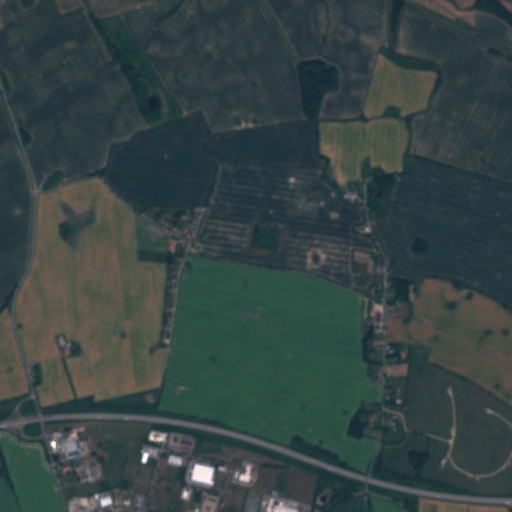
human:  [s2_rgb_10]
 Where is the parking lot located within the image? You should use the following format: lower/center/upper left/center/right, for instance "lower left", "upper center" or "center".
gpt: The parking lot is located in the lower center of the image.
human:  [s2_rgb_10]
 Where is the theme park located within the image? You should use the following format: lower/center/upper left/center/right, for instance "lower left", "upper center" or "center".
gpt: The theme park is located in the upper left of the image.
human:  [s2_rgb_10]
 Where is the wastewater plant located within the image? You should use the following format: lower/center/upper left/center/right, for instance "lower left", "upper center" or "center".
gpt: The wastewater plant is located in the lower center of the image.
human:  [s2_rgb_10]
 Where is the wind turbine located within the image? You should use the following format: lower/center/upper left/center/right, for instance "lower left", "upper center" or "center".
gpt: The wind turbine is located in the lower right of the image.
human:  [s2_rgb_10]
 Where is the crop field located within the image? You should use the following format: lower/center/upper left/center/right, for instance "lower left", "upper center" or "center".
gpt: There is no crop field in the image.